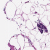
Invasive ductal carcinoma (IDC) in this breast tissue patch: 0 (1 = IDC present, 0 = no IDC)